Interaction volume radius: 5 \u00c5
Interaction volume height: 40 \u00c5
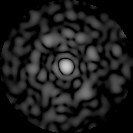
Disorder parameter: 0.8458